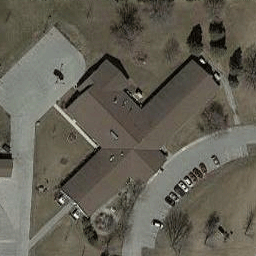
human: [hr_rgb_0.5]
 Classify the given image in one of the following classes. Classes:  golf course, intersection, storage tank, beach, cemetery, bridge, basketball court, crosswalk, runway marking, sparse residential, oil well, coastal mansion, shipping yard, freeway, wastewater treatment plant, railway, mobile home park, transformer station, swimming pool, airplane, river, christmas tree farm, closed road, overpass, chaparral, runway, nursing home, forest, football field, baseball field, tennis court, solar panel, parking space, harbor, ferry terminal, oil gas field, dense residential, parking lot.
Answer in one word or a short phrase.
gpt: nursing home